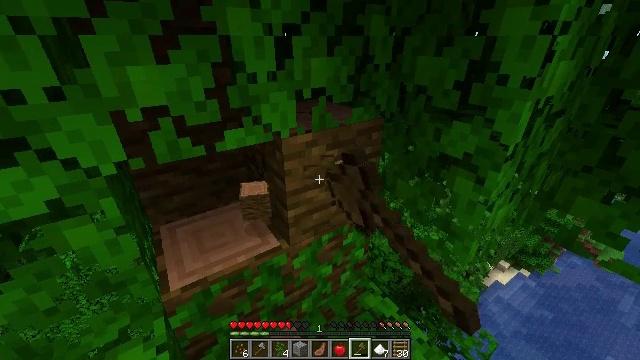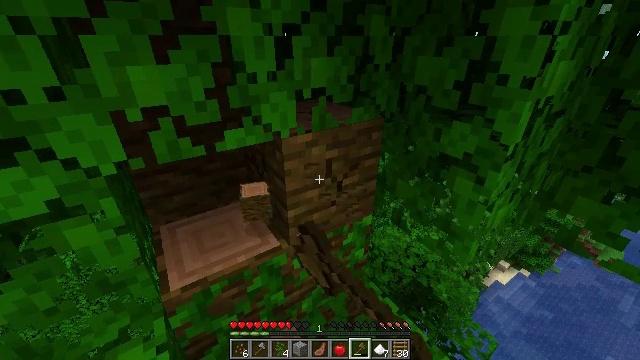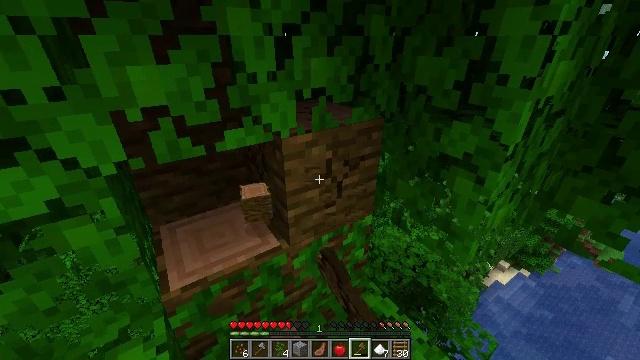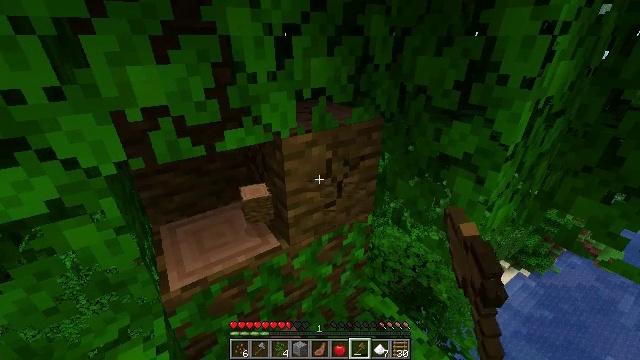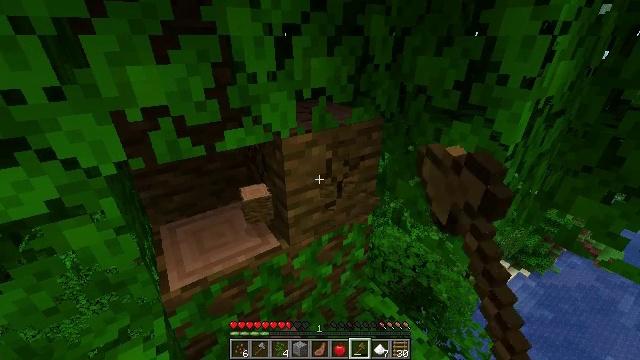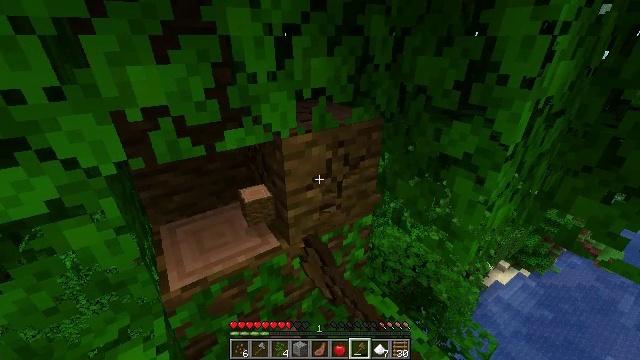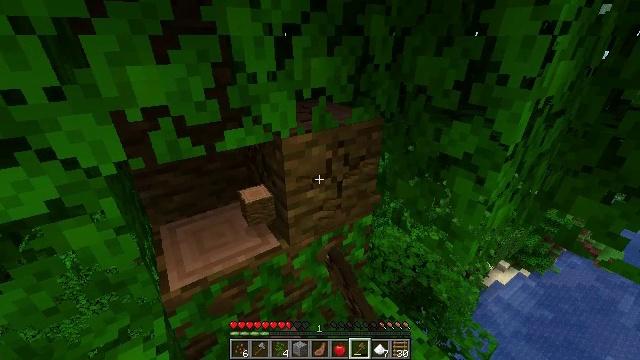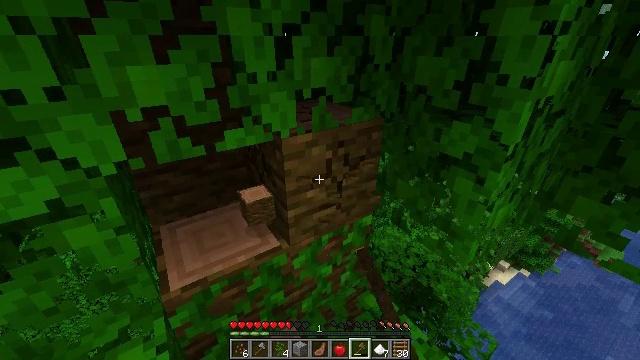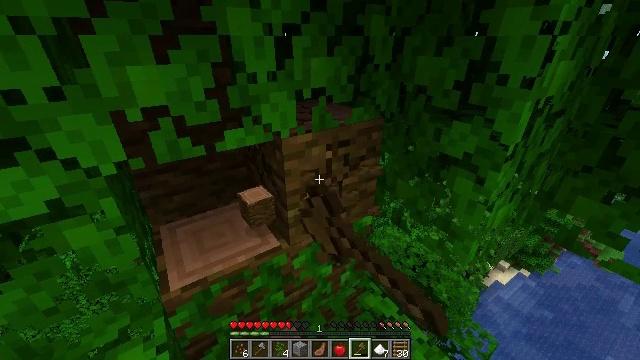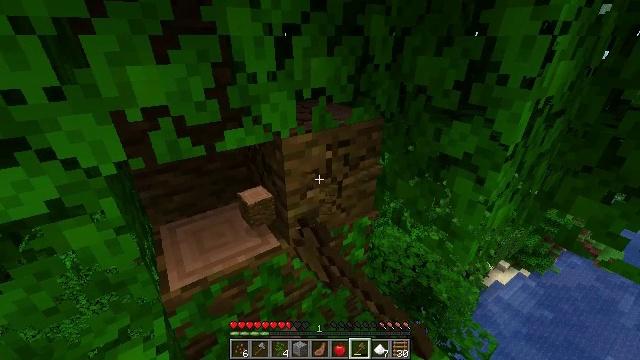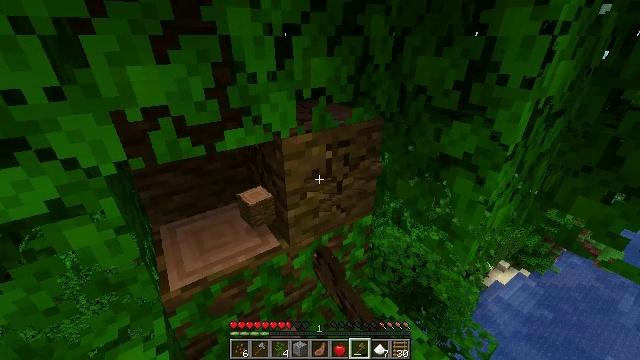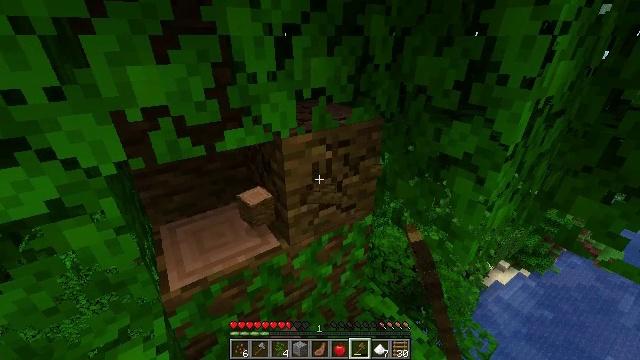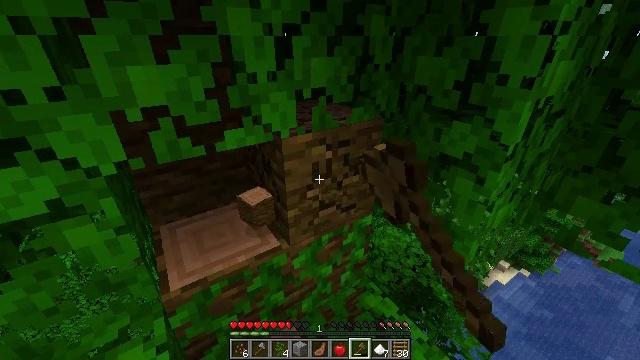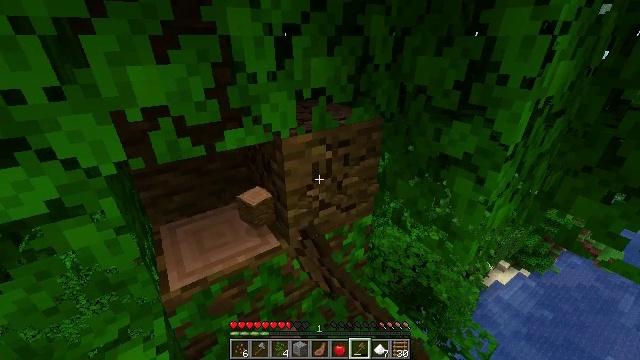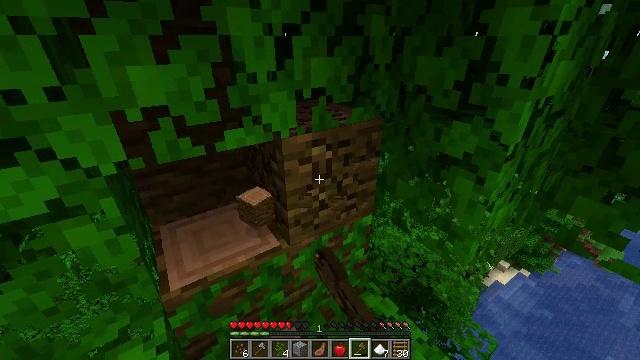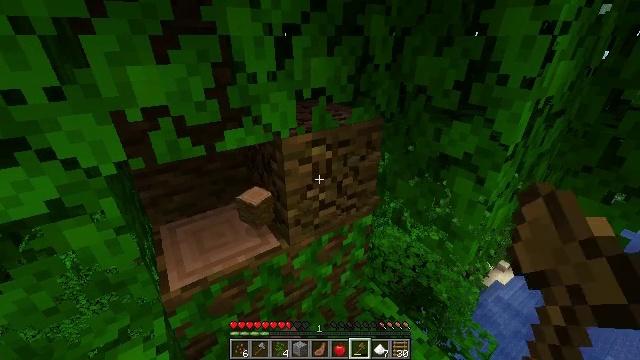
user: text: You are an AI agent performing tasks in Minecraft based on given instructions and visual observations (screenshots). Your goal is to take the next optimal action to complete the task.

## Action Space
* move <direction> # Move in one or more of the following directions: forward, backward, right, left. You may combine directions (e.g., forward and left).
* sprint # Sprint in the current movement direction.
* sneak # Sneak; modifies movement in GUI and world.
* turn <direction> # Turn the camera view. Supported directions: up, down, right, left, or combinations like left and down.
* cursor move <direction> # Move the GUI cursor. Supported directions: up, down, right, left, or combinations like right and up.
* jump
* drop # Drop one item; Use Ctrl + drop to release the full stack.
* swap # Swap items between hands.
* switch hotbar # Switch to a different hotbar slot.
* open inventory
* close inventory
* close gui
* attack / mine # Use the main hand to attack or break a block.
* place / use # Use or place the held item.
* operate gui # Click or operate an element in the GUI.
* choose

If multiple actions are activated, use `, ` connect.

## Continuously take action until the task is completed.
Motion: motion action
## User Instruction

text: Mine the jungle log in the rainforest biome.
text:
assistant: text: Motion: attack / mine
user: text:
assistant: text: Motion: attack / mine
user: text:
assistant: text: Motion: attack / mine
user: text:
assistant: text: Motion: attack / mine
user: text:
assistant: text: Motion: attack / mine
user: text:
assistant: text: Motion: attack / mine
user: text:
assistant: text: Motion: attack / mine
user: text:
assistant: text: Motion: attack / mine
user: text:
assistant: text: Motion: attack / mine
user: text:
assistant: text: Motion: attack / mine
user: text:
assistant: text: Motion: attack / mine
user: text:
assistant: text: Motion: attack / mine
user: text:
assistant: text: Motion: attack / mine
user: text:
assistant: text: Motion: attack / mine
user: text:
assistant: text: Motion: attack / mine
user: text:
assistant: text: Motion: attack / mine
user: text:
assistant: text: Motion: attack / mine
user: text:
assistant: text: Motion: attack / mine
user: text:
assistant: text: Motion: attack / mine
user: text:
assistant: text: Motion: attack / mine
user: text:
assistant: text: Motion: attack / mine
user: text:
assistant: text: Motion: attack / mine
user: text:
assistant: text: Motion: attack / mine
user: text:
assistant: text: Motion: attack / mine
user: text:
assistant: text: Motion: attack / mine
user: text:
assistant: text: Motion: attack / mine
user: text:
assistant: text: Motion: attack / mine
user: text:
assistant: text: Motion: attack / mine
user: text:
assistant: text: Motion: move forward
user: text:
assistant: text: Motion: move forward, turn left